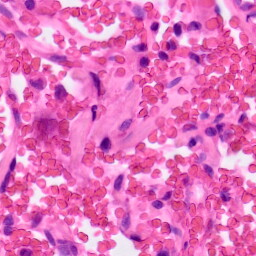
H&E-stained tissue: Lung